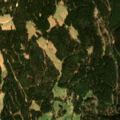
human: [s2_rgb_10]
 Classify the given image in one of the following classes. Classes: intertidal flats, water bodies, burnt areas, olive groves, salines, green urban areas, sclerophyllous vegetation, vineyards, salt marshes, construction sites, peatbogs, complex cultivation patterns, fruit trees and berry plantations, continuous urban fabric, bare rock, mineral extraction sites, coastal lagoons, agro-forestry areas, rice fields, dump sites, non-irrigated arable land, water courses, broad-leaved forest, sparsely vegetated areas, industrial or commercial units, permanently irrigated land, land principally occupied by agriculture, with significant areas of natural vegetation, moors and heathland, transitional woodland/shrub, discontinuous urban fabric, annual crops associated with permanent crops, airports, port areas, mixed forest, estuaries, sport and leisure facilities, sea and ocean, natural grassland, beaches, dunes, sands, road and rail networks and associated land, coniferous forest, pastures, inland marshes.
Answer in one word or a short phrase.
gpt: land principally occupied by agriculture, with significant areas of natural vegetation, coniferous forest